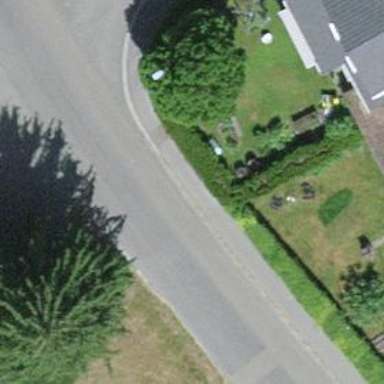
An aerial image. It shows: Hedge acting as barrier.